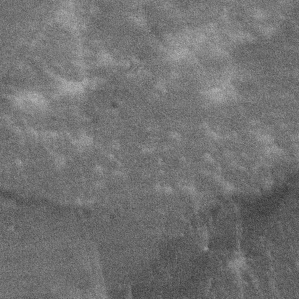
Label: frost